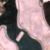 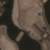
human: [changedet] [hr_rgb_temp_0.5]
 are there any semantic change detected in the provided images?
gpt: A building was built near the lake.